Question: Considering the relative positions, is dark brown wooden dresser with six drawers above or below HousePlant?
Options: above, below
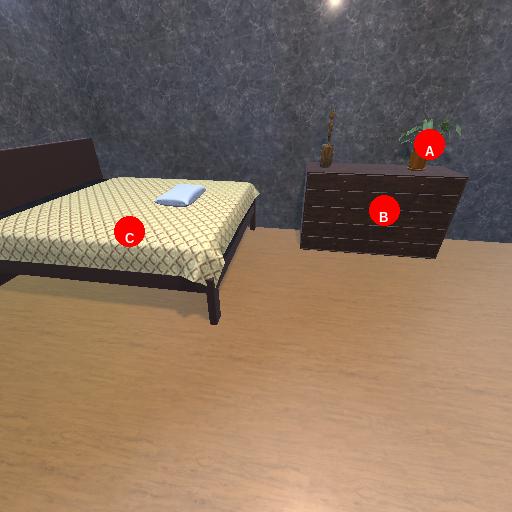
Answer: above